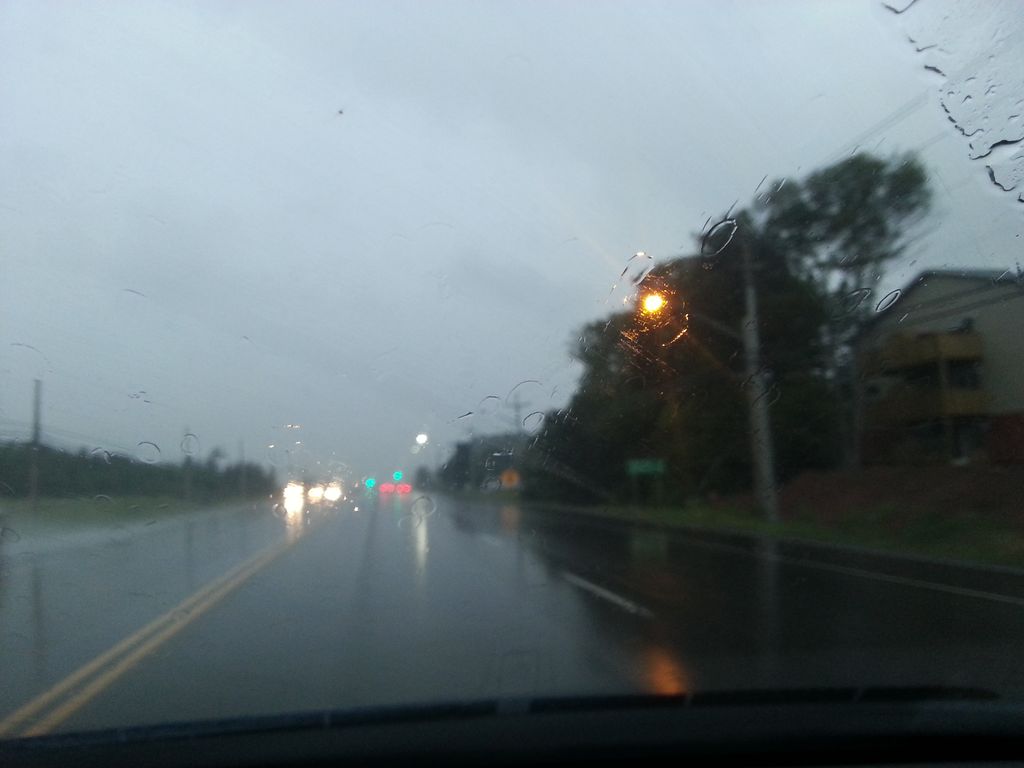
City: charlottetown